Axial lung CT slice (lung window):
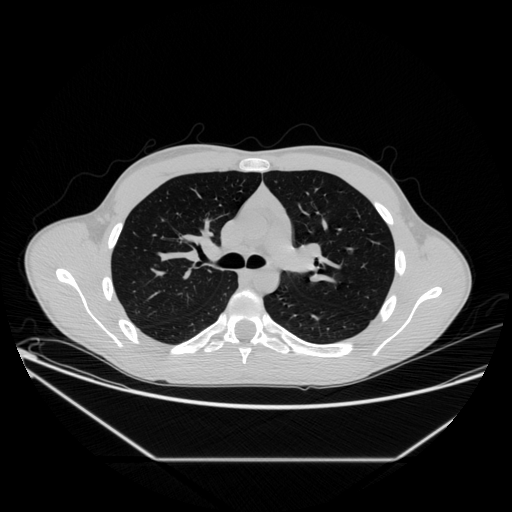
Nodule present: no